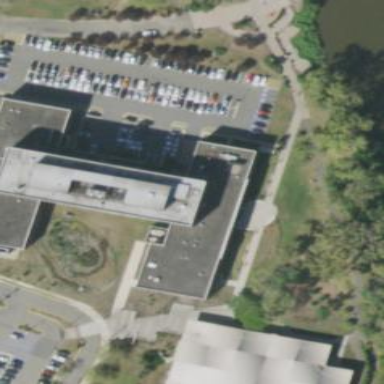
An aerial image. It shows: University building.